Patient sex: M
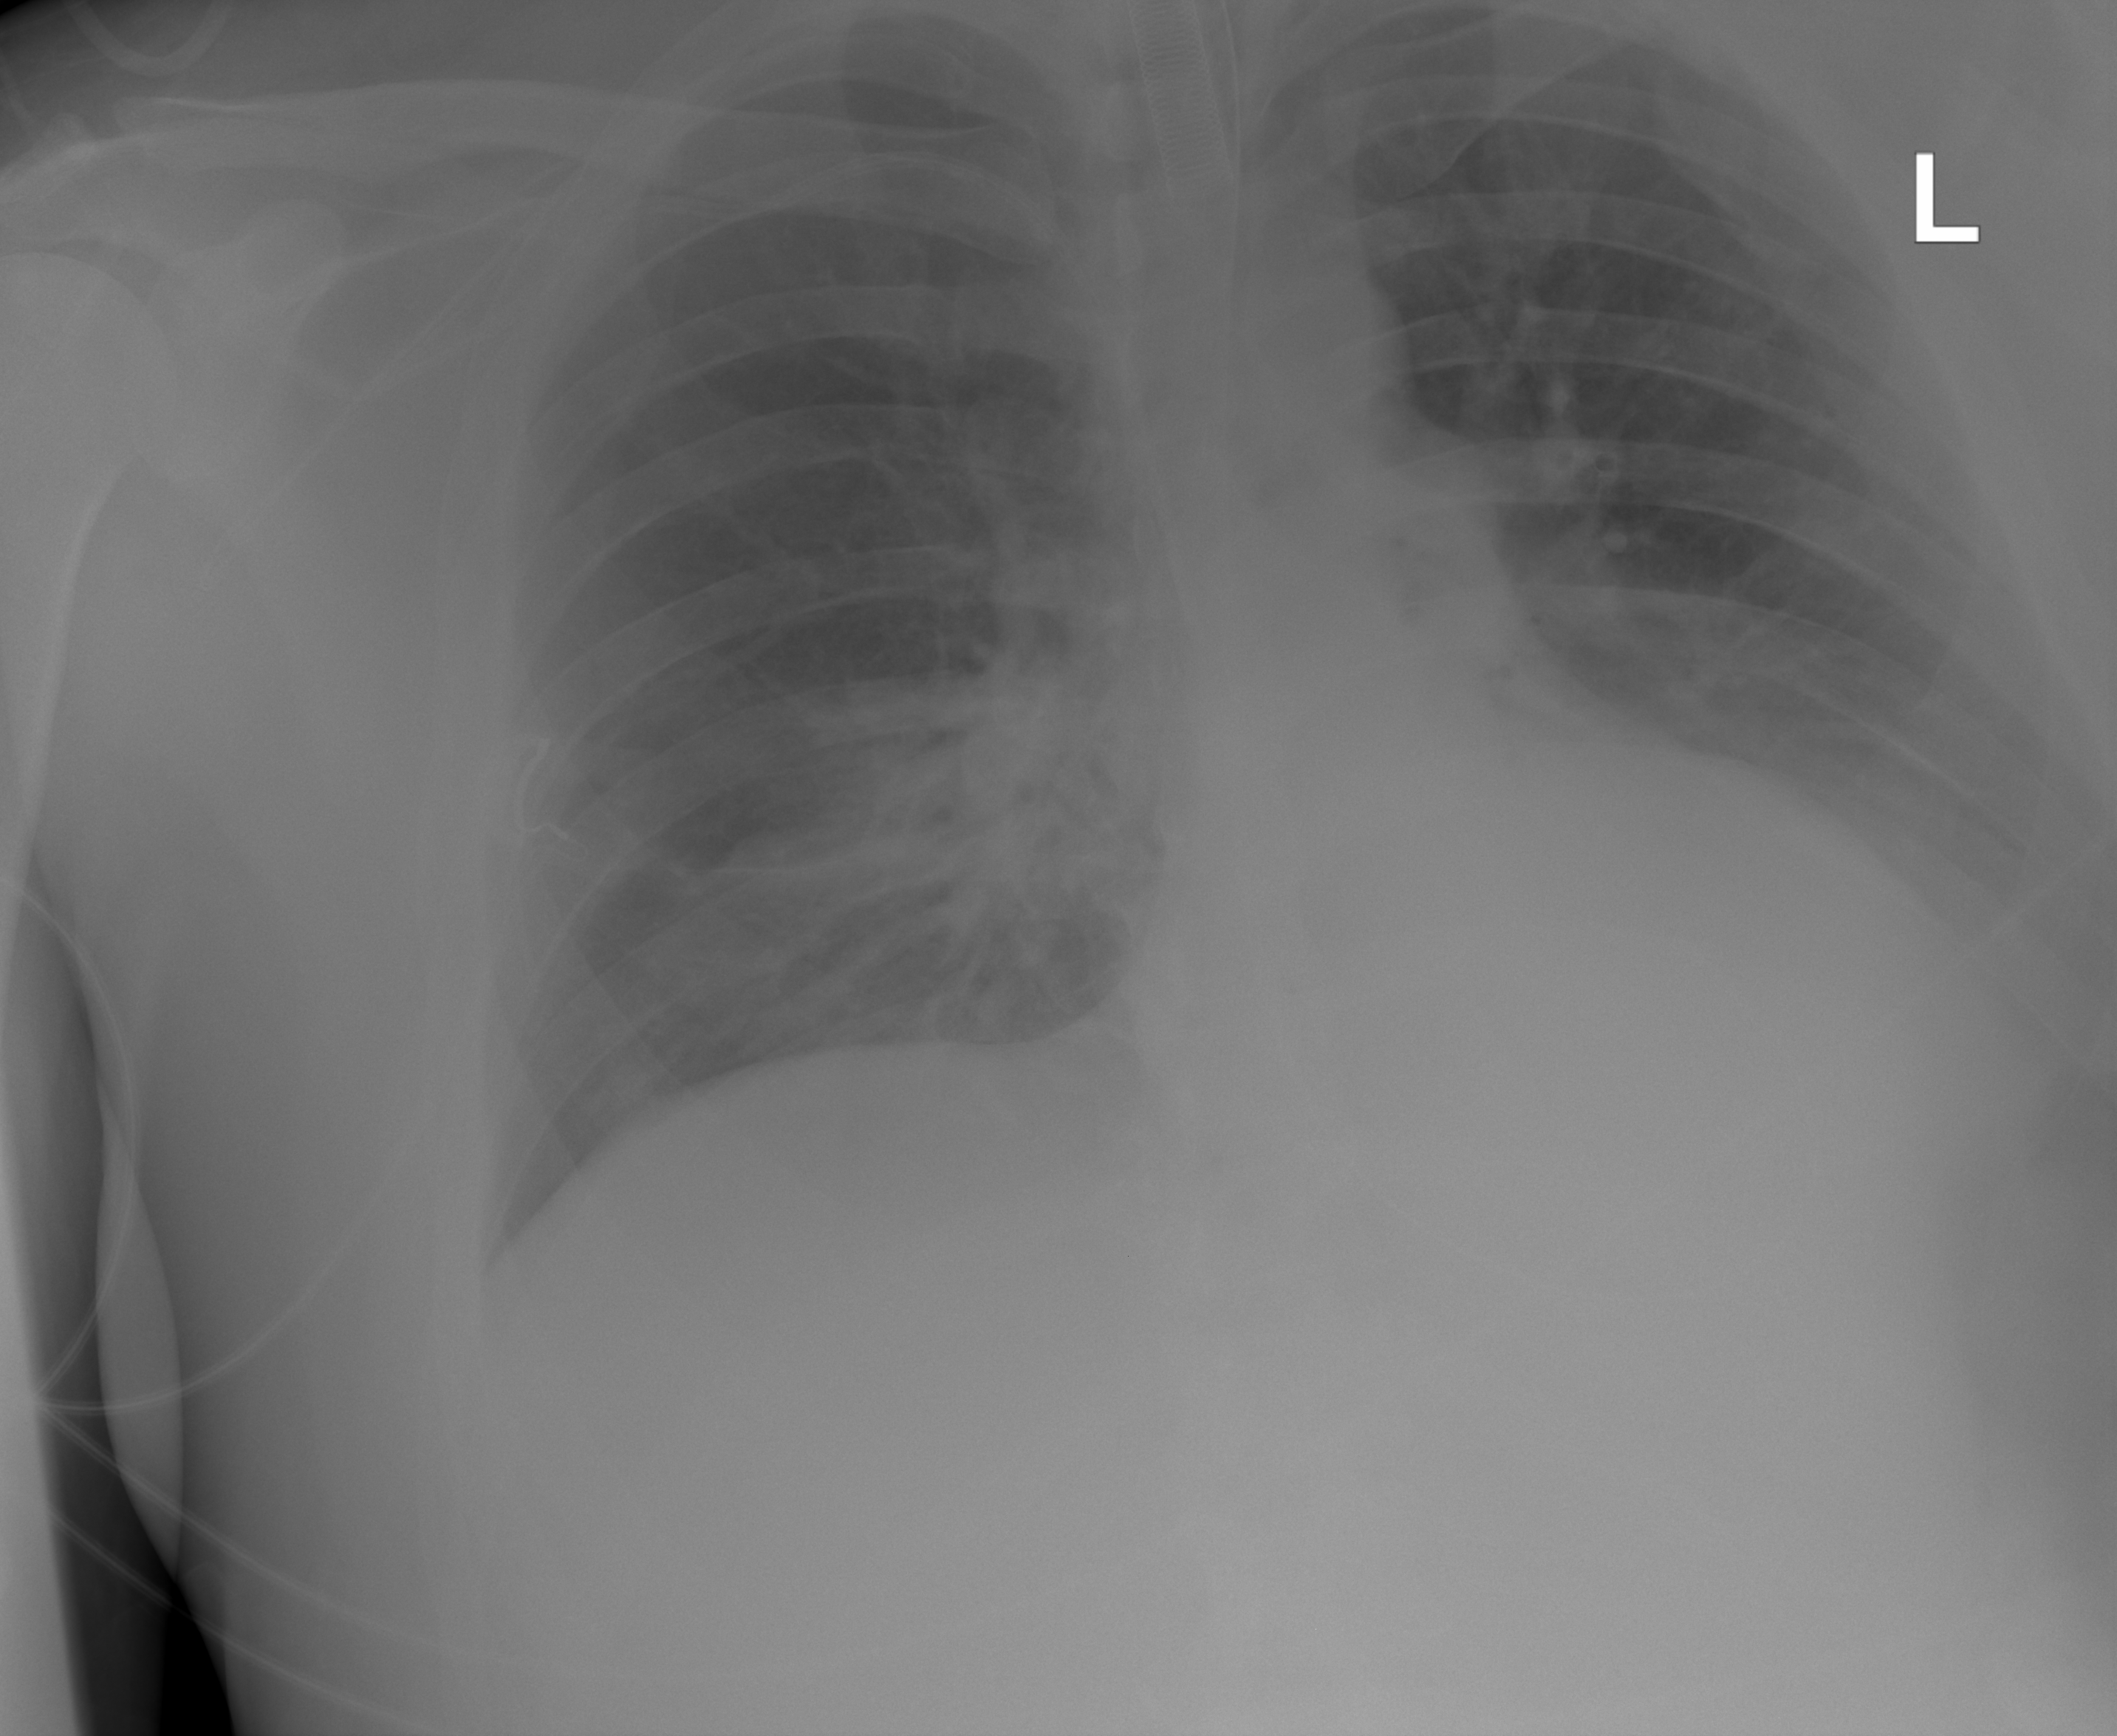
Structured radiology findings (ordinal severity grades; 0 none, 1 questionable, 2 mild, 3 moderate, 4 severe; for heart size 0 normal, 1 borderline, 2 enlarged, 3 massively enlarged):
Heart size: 0
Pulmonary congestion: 0
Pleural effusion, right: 0
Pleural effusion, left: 2
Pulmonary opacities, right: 2
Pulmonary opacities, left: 0
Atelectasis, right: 0
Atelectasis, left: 2